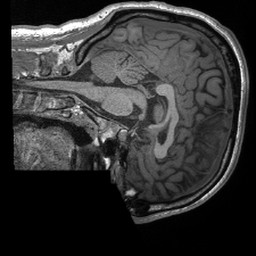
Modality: T1w
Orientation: sagittal
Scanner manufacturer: siemens
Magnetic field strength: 3 T
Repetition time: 2.4 s
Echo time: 0.00213 s